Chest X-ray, AP view. Patient: 5 years old, sex F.
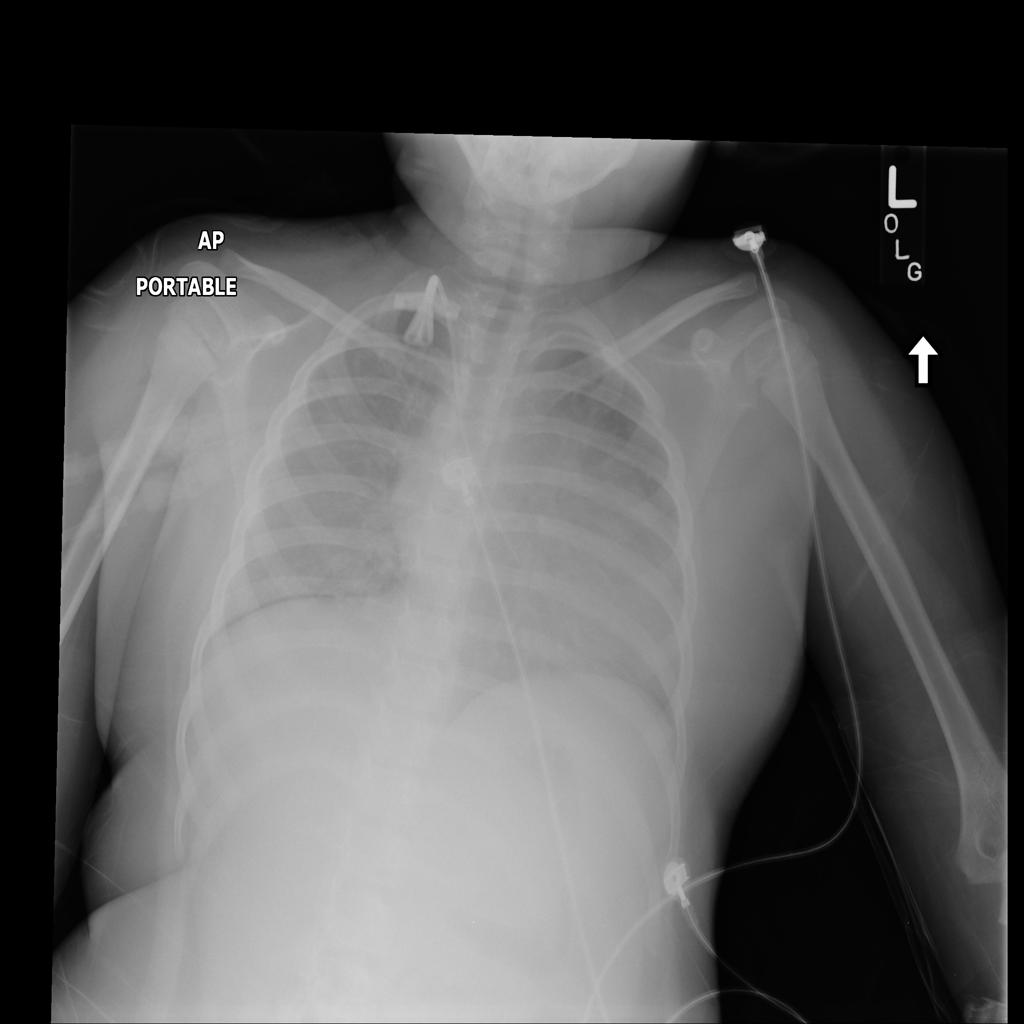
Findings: Edema, Pneumonia